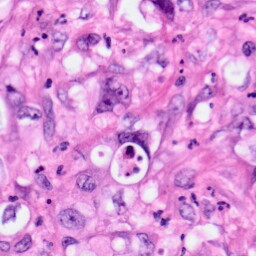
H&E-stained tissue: Pancreatic